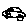
Label: car